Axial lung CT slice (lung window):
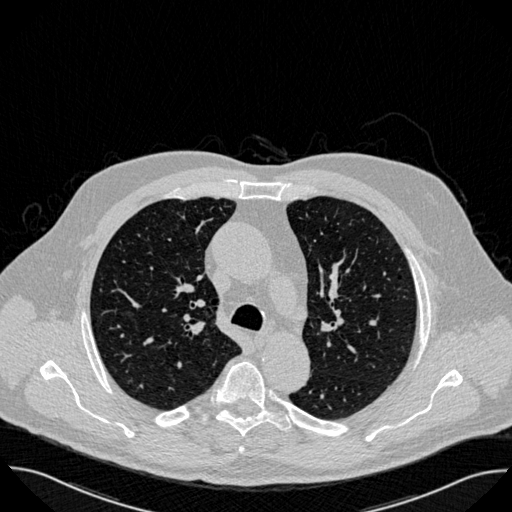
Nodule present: no